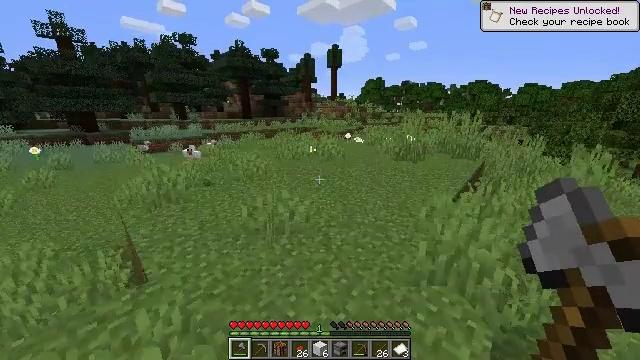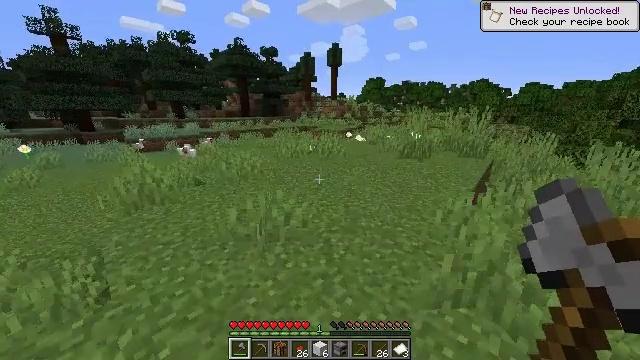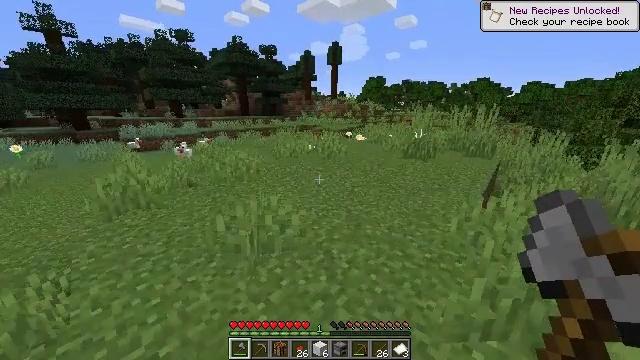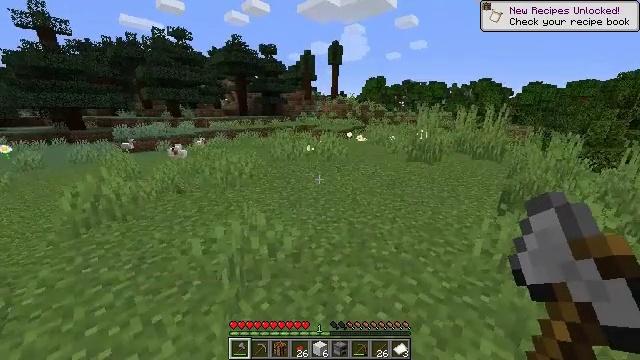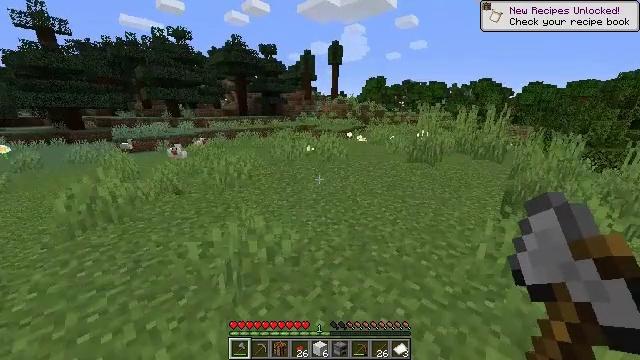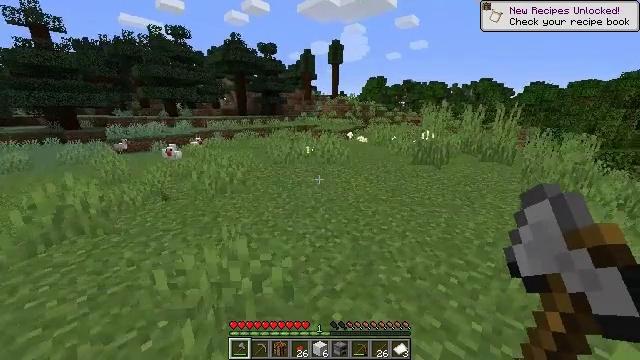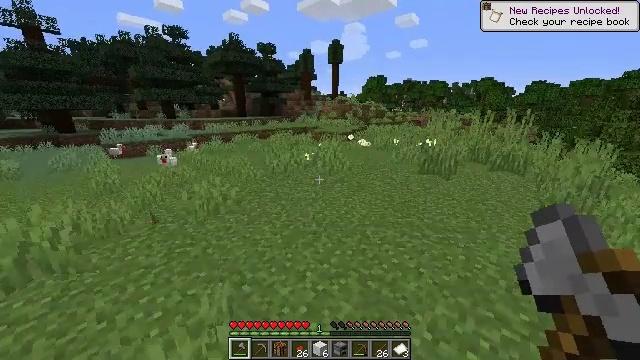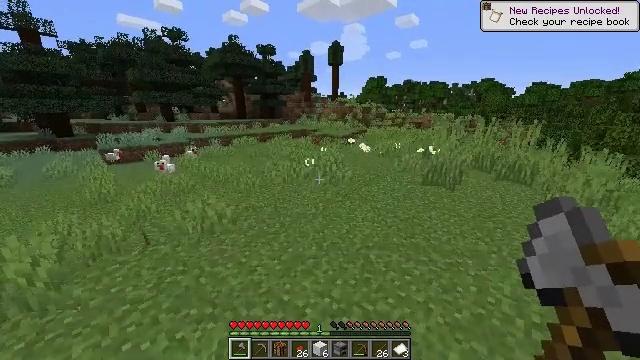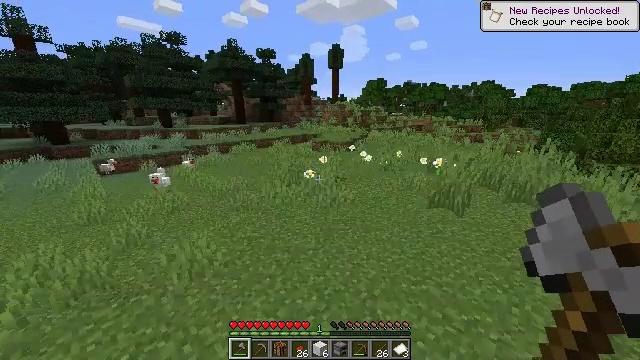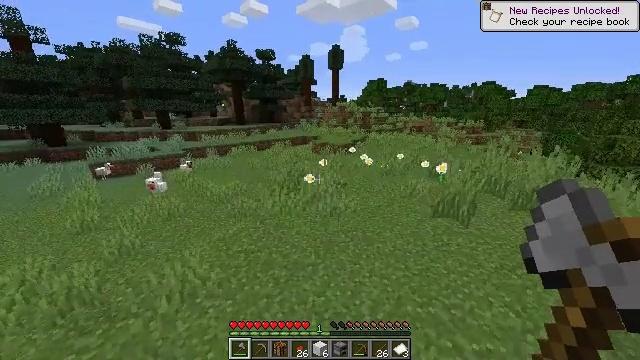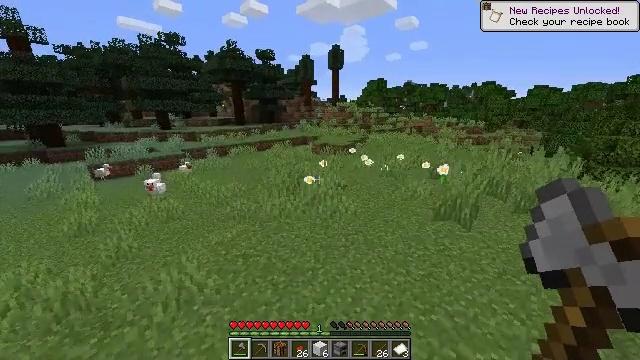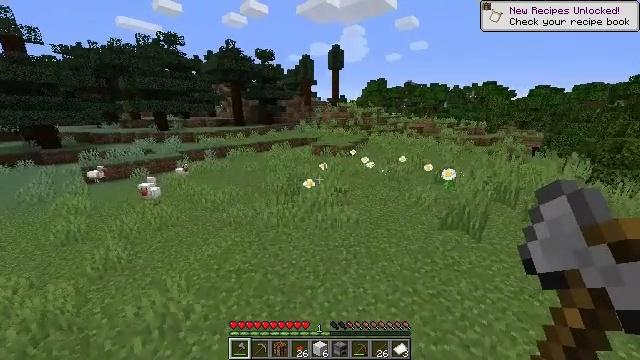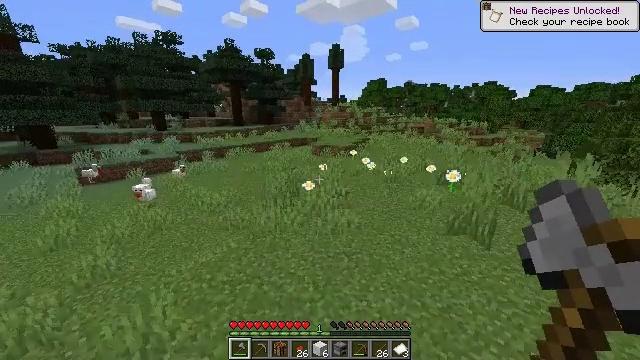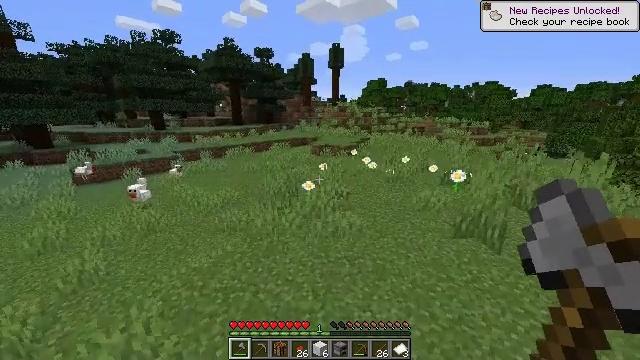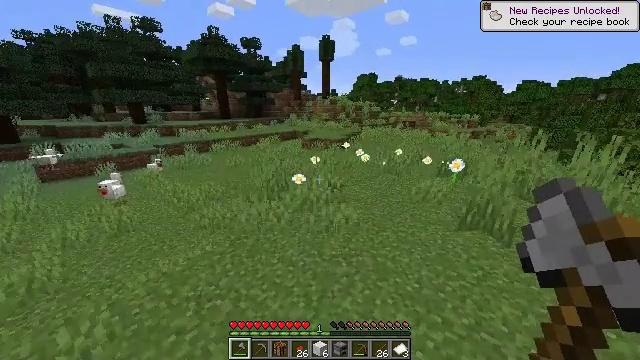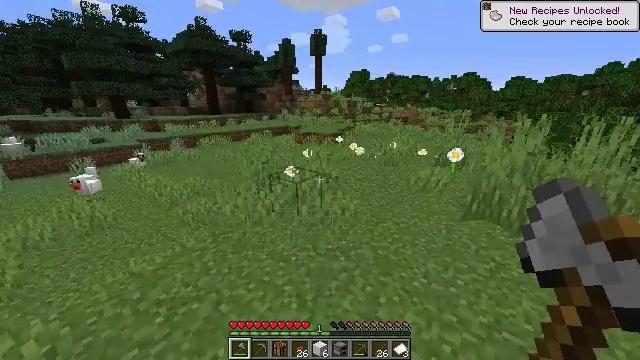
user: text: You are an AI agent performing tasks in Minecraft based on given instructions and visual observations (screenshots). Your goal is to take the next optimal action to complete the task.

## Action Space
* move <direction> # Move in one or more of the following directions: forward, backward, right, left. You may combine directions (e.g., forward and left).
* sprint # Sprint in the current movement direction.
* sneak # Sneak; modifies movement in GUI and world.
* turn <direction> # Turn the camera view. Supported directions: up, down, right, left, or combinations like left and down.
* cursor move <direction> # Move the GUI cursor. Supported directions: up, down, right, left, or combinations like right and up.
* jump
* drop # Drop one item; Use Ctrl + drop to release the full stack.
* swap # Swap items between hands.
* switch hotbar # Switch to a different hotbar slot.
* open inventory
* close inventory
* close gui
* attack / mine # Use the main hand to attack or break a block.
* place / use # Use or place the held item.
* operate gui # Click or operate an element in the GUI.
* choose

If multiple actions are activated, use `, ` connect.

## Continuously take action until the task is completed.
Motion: motion action
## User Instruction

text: Craft red dye.
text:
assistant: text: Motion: move forward
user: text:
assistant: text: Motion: move forward
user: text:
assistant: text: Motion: move forward
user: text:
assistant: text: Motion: move forward
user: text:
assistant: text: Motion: move forward
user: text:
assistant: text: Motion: move forward, jump
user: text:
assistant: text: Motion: move forward, jump
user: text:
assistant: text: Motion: move forward, jump
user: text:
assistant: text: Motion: move forward, jump
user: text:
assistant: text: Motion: move forward, jump
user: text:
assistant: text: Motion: move forward, jump
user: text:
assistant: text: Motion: move forward, jump
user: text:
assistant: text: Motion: move forward, jump
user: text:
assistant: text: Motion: move forward, turn right and down, jump
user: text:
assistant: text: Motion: move forward, turn right, jump
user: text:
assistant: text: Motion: move forward, jump
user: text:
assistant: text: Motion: move forward, jump
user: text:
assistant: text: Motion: move forward, jump
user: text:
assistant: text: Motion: move forward, jump
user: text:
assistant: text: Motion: move forward, jump
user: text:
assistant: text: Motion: move forward, jump
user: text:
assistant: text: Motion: move forward, turn right, jump
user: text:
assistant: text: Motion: move forward, jump
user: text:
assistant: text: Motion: move forward, jump
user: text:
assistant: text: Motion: move forward, jump
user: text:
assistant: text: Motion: move forward, jump
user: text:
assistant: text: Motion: move forward, jump
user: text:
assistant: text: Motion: move forward, jump
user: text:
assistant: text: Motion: move forward, jump
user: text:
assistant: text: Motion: move forward, jump